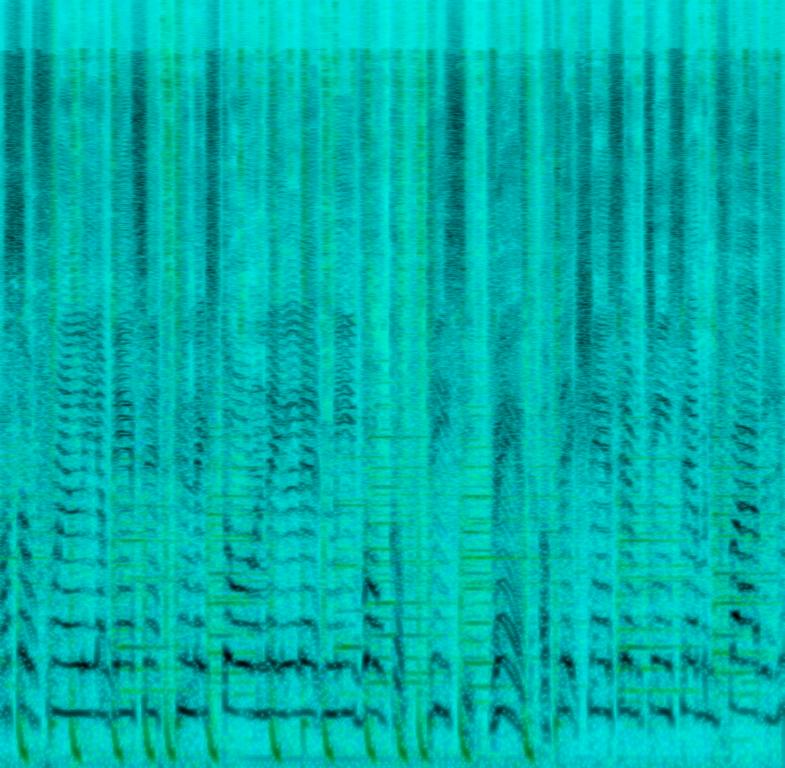
The low quality recording features a hip hop song that consists doubled, cool male vocals, alongside background male ad libs, rapping over jazzy piano chords, groovy kick, shimmering hi hats and soft snare hits all located in the right channel of the stereo image, making it unbalanced. The recording is noisy.